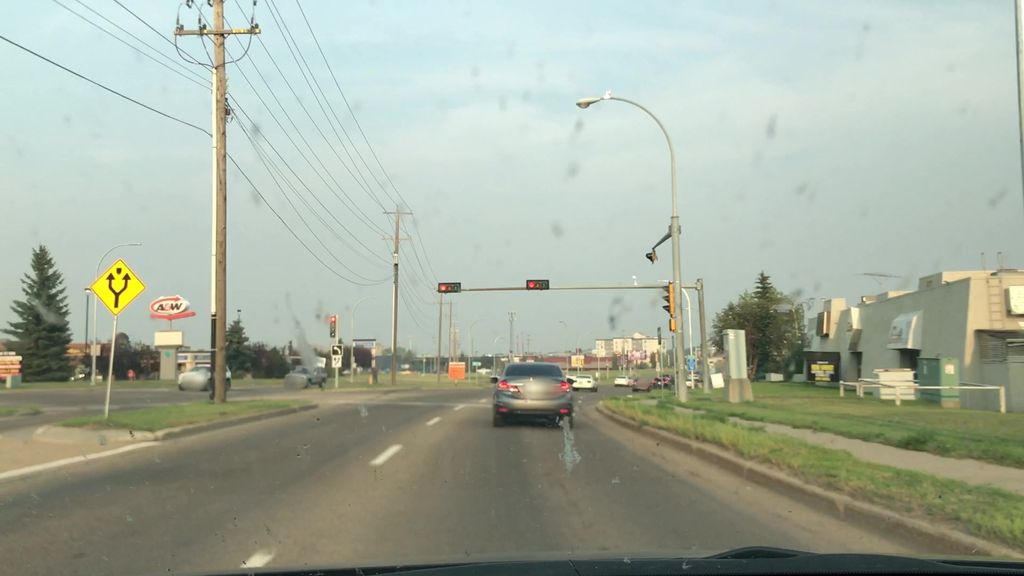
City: edmonton